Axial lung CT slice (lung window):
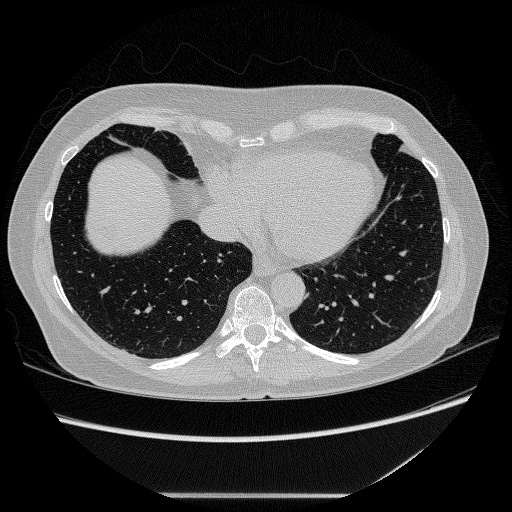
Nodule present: no